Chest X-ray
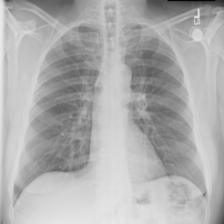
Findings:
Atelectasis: negative
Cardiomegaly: negative
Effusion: negative
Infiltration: negative
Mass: negative
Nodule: negative
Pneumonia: negative
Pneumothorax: negative
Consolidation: negative
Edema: negative
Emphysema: negative
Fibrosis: negative
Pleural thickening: negative
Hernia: negative